Aerial crown-view tile of a tropical tree (Barro Colorado Island, Panama), acquired 20250317:
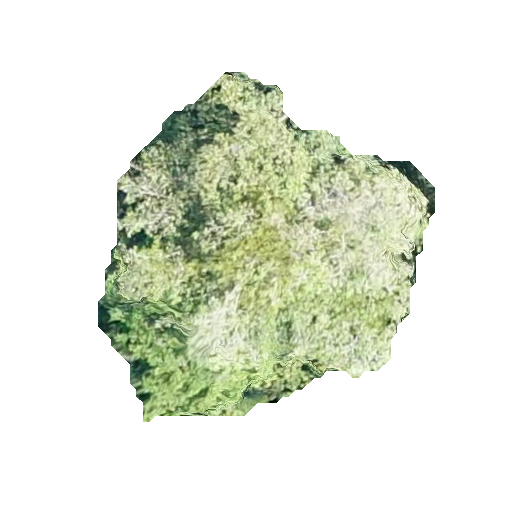
Species: Tabernaemontana arborea
GBIF accepted scientific name: Tabernaemontana arborea
Crown area: 118.993 m²